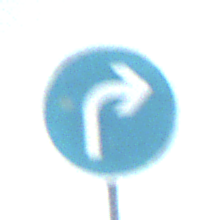
Verkehrszeichen: VorgeschriebeneFahrtrichtungRechts
Umgebung: Outdoor, Suburban
Tageszeit: MorningAfternoon
Wetter: PartlyCloudy
Licht: Natural
Jahreszeit: NotSpecified
Kontrast: HighContrast